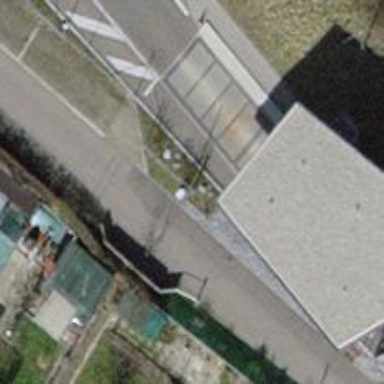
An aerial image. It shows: Lift gate barrier.